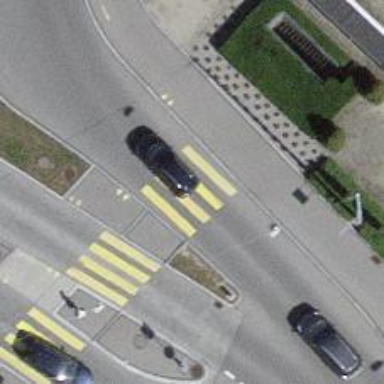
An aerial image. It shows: Uncontrolled zebra crossing on the road.